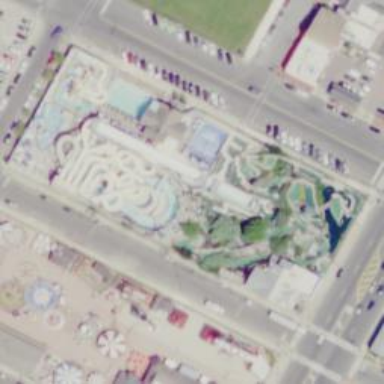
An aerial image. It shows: Water slide attraction.